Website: lowes
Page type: order-returns
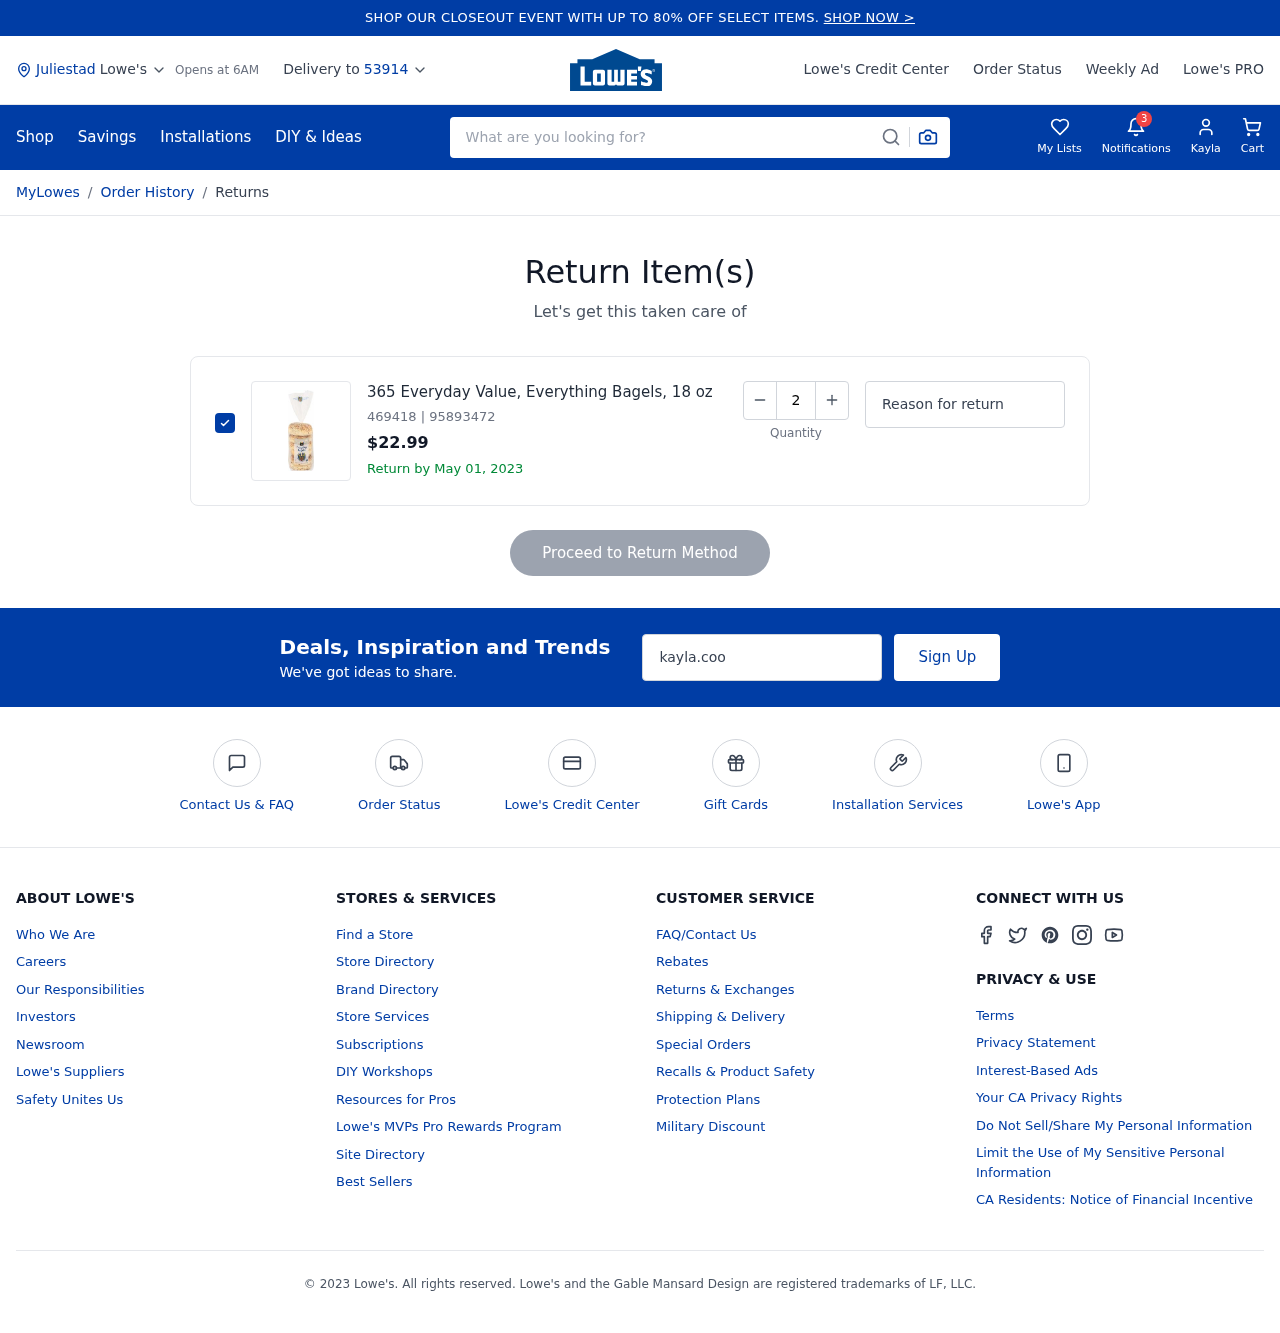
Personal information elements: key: PII_CITY
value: Juliestad
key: PII_FIRSTNAME
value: Kayla
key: PII_POSTCODE
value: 53914
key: PII_EMAIL
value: kayla.cook@hotmail.com
Product elements: key: PRODUCT1_NAME
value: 365 Everyday Value, Everything Bagels, 18 oz
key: PRODUCT1_PRICE
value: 22.99
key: PRODUCT1_ITEM_NUMBER
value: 469418
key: PRODUCT1_MODEL_NUMBER
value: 95893472
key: PRODUCT1_QUANTITY
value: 2
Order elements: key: ORDER_RETURN_BY_DATE
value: May 01, 2023